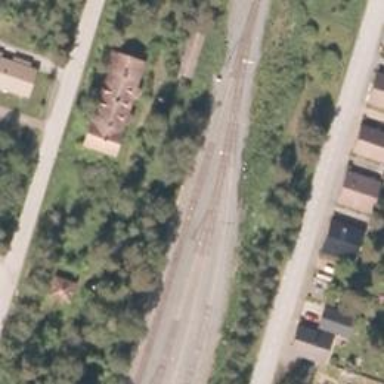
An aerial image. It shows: Wedge is used for the railway derail.